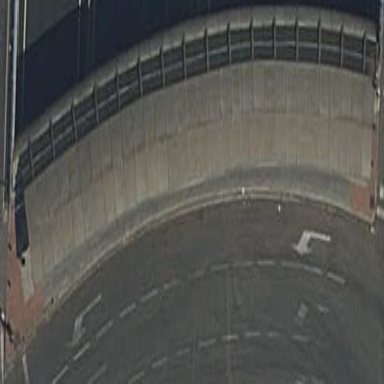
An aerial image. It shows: Kerb barrier.